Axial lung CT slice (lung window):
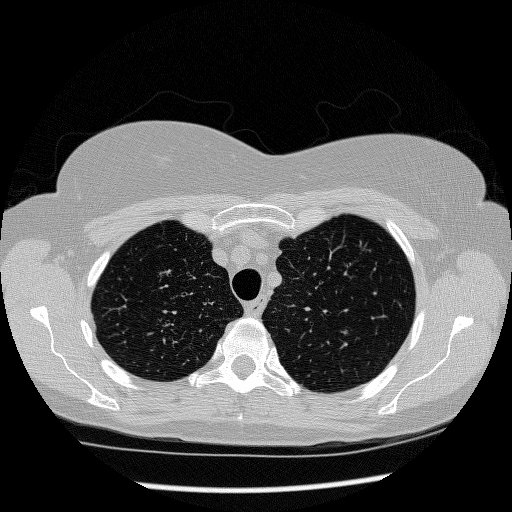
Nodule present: no